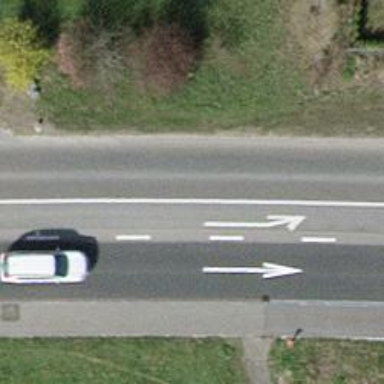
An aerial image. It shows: Primary road with asphalt surface.